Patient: sex M, age 59
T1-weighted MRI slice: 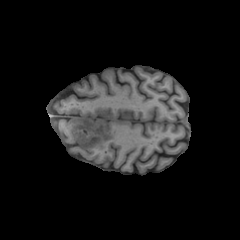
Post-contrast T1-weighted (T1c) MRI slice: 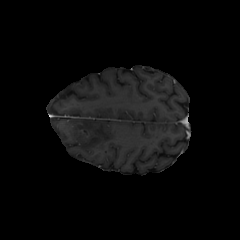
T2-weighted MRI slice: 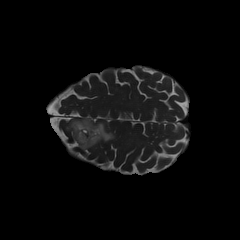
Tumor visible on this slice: yes
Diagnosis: Oligodendroglioma, IDH-mutant, 1p/19q-codeleted
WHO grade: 3